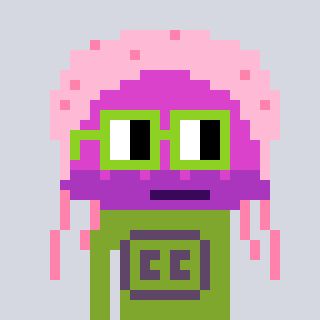
a pixel art character with square light green glasses, a jellyfish-shaped head and a slimegreen-colored body on a cool background